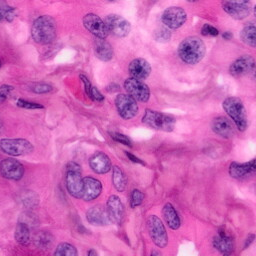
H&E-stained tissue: Pancreatic